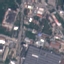
Label: Industrial